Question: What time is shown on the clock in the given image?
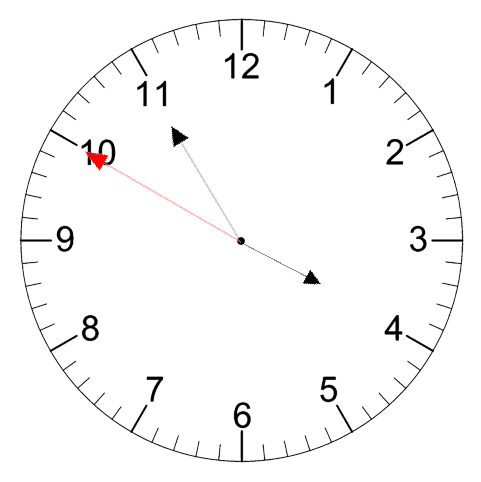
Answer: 03:54:50